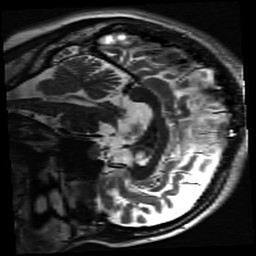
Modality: inplaneT2
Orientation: sagittal